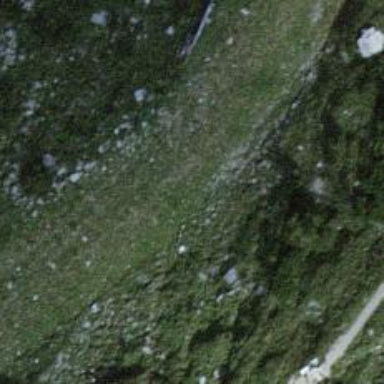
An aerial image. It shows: Intermediate downhill piste.